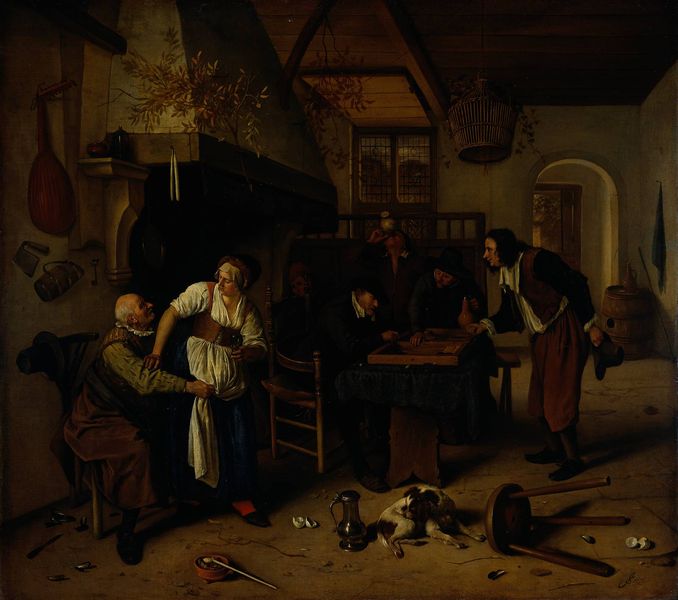
Titel: Two Kinds of Games, Zwei Arten zu Spielen
Künstler: Jan Steen
Standort: Amsterdam
Institution: Rijksmuseum
Schlagwörter: blätter, dunkel, gemälde, mann, rubens, schatten, weiß, frauen, menschen, sitzen, abend, bar, blumen, braun, fenster, frau, holz, hut, kleid, licht, männer, nacht, raum, stuhl, stühle, szene, tisch, tür, zimmer, ölbild, dach, dame, gürtel, haus, hund, tuch, gesellschaft, haube, leute, malerei, rock, zylinder, alt, betrunken, gelage, hemd, hose, kneipe, lokal, trinken, wirtschaft, arm, bluse, kleidung, stehen, bild, holland, innenraum, instrument, niederlande, erde, zweige, busch, sträucher, boden, haare, interieur, kelch, realismus, decke, gitarre, pflanze, gebeugt, bauern, genre, kamin, ofen, szenerie, chaos, kanne, krug, stillleben, vase, schürze, taille, magd, düster, bogen, genremalerei, naturalismus, spieler, bäuerin, hocker, saal, schemel, figuren, rundbogen, zerstörung, gäste, löffel, wein, spielen, pfeife, korb, interior, durchgang, stube, bauer, spiel, alter, greis, künstler, streit, bier, bedienung, fass, genreszene, lorbeer, flirt, karaffe, küche, kellnerin, köchin, handwerker, werkstatt, öllampe, dreck, breughel, laute, mandoline, schlüssel, fässer, silberkrug, trinker, abzug, beil, kräuter, leier, bembel, gasthaus, schänke, wirt, wirtshaus, abwehr, abzugshaube, anmachen, belästigen, eierschale, feuerstelle, gaststube, herd, in der wirtschaft, lüstern, mistel, schenke, scherben, schürzenjäger, serviermädchen, steel, tabourtet, um 1700, umgestürzt, unordnung, verliebter alter, eier, anfassen, bidermeier, wirtshausszene, interieurszene, annäherung, zudringlich, 19. jahrhundert, 18. jahrhundert, bedrängniss, lorbeersträucher, schemel+